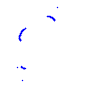
Particle: kaon